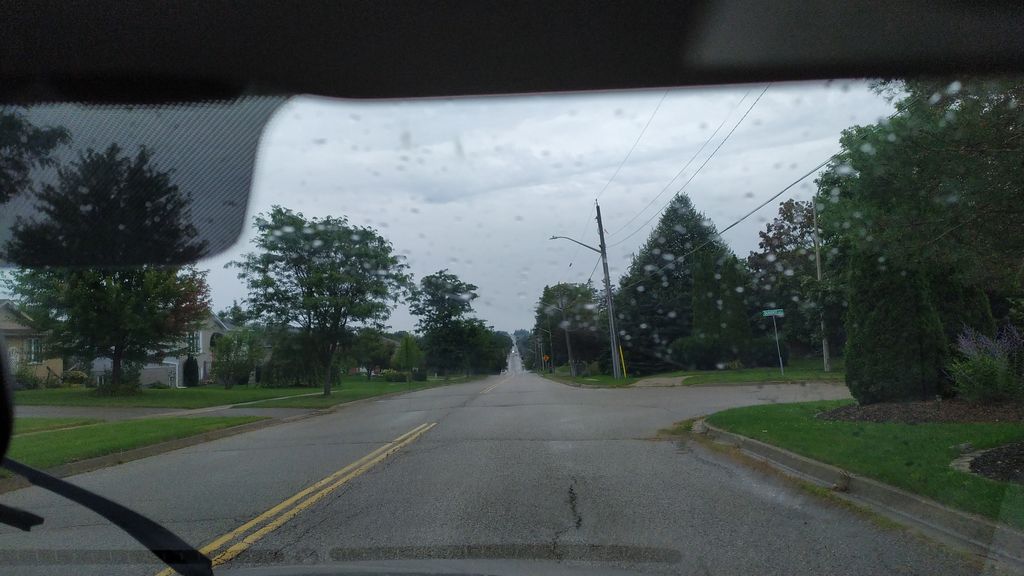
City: kitchener-waterloo